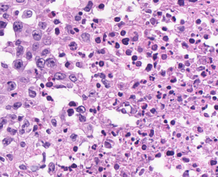
Tumor epithelial tissue: yes
Tumor-associated stroma tissue: no
Normal tissue: no